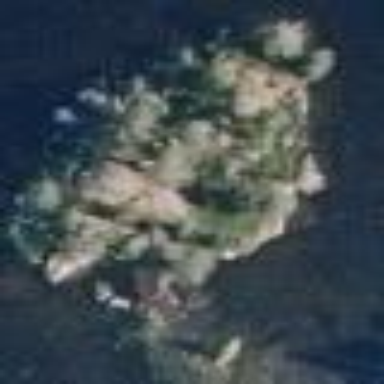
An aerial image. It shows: Islet.